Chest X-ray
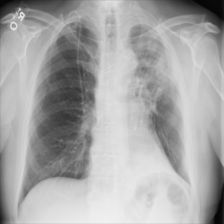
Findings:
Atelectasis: negative
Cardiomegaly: negative
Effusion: positive
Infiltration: positive
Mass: positive
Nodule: negative
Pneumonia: negative
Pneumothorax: negative
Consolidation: negative
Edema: negative
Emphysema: negative
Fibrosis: negative
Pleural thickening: positive
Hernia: negative